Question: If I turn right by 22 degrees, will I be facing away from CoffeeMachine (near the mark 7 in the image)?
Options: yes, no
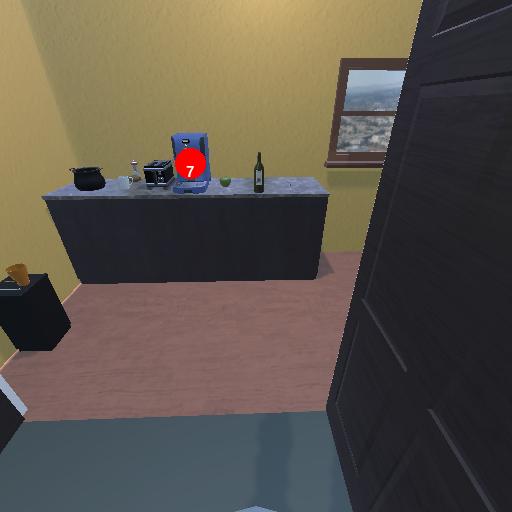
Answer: yes